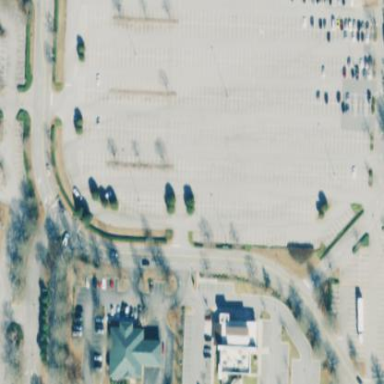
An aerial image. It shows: Parking area with surface.